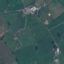
Label: Pasture